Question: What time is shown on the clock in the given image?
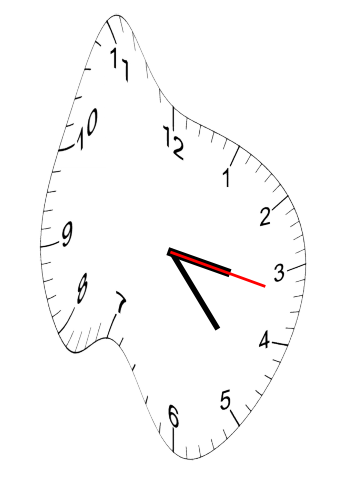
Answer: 03:23:17